Question: I'm creating a wordpress page and creating a certain part with background image, The main issue was, one of the image in css is being cut or split here is the link to the site:
<URL> the image being split was loopmid.gif which was not connecting to looptop.gif here is the screenshot:

'''
<tr>
<td height="23"><img width="707" height="23" alt="" src="http://dramend.com/looptop.gif"></td>
</tr>
'''
Have I done anything wrong in my CSS?
Thanks
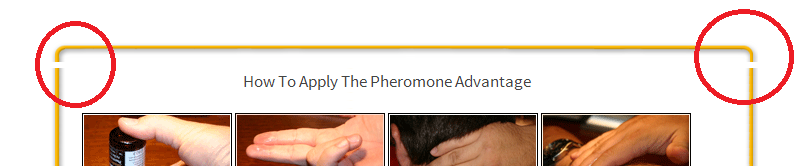
Answer: You need to use 'display: block;' or you can use 'vertical-align: bottom;' as well for the 'img' tag since it is 'inline' element by default...that will solve the issue.
Also, you are using 'table' for designing layouts which is just dirty.. Learn CSS Positioning, floats, and make layouts using other tags like 'div', 'section' etc